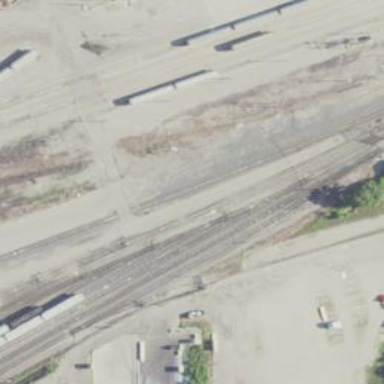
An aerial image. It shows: Railway siding with rails.